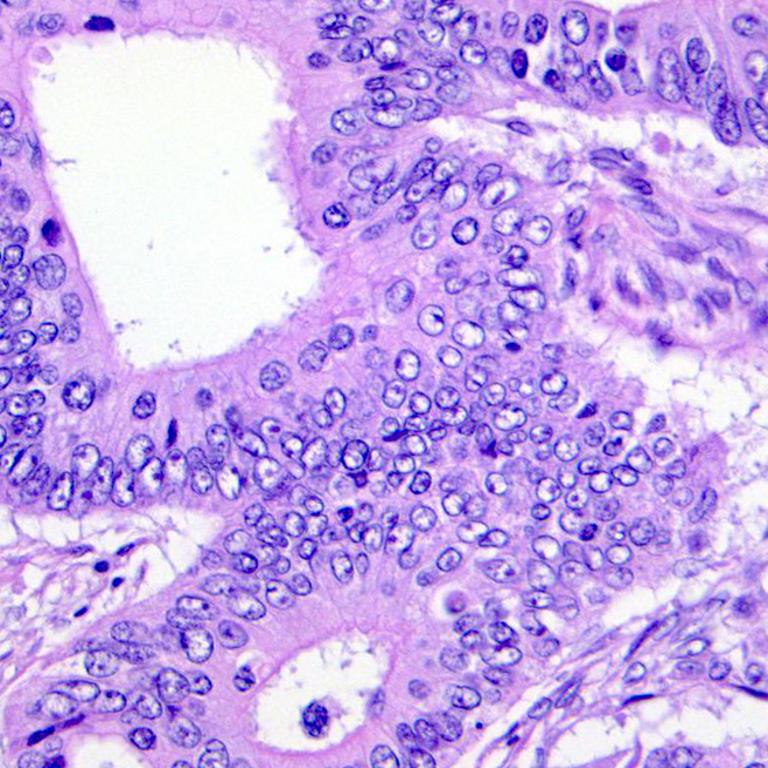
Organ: colon
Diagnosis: adenocarcinomas